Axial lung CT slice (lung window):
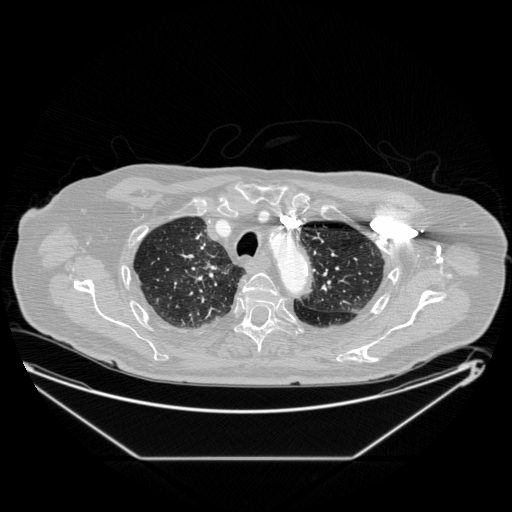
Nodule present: no